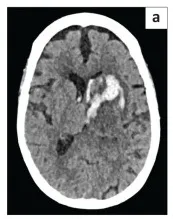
(a) Axial CT reveals intraparenchymal haemorrhage in the left gangliocapsular region with intraventricular extension.
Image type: radiology (ct)